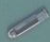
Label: Sand_carrier